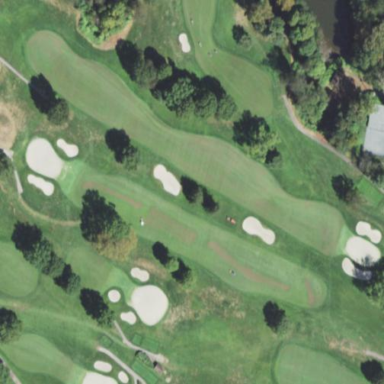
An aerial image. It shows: Golf fairway surrounded by grass.